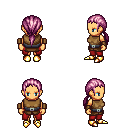
a pixel art fantasy rpg character, female body template, human, tanned skin, leather chest armor, red pants, pink ponytail hairstyle, leather bracers, gold boots, four views (front, back, left, right), 2x2 character sprite sheet, small pixel art, hard edges, no anti-aliasing